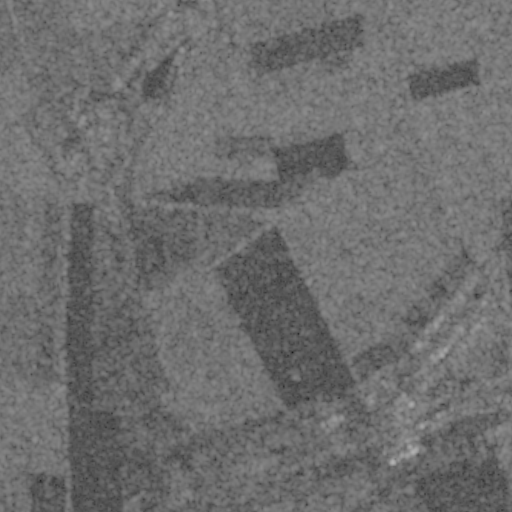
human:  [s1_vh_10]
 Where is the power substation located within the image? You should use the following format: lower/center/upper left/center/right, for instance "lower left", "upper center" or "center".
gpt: The power substation is located in the upper left of the image.
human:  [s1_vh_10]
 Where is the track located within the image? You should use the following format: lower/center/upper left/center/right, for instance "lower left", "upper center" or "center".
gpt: There is no track in the image.

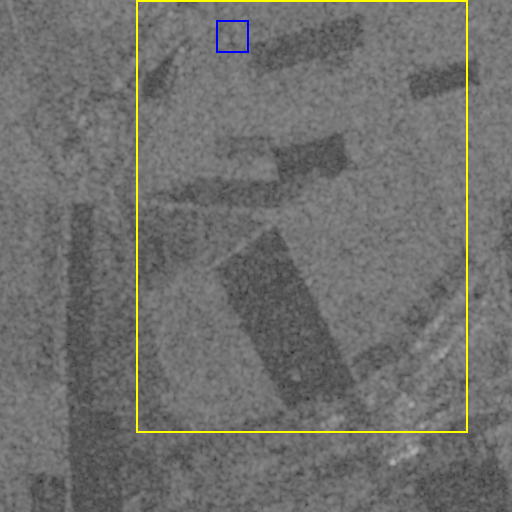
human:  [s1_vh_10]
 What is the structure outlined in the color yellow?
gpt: The structure outlined in yellow is a crop field.
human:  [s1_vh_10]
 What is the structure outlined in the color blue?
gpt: The structure outlined in blue is a park.
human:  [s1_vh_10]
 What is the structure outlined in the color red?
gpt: There is no red outline.